Question: I'm a video game developer and I use Parse.com for my games. Thanks to it I save players scores and game durations. At the end of every game session I show community statistics to let player see where his score fits among community scores.
Something looking like this:

As I'm no backend expert, and as I never though one of my mini games would have to deal with a big amount of data, I naively computed these statistics using a cloud code (feature provided by Parse.com) anylizing every score entry and generating a chart made of 40 points.
So far I extracted every score from the Parse.com database and extracted the following data:
- - - -
points string is the most important here. It's a string looking like :
'''
0.4147,0.286,0.2179,0.1463,0.1106,0.0819,0.0676,0.0458,0.0363,0.0264,0.0206,0.014,0.0096,0.008,0.0063,0.0042,0.0027,0.0025,0.0018,0.0013,0.0008,0.0008,0.0004,0.0005,0.0003,0.0002,0.0002,0.0001,0.0001,0.0001,0.0001,0,0,0,0,0,0,0,0,0
'''
Each number represents a point of the statistics. The more games with the same score, higher the point number will be. The first point represents scores close to 0 and the last point represents scores close to max_score. Numbers are from 0 to 1. So if 90% of the scores are 0 (or almost), the first number in the string will be 0.9...
The problem is the number of games played so far (more than 500K games). Which means that the script in charge of computing statistics points has to deal with 500K+ scores which is WAY higher than the actual JavaScript array limitation.
I know it's probably a basic problem for any backend specialist but I can't find a clever solution to this. I don't know how to generate statistics out of so much data entries using Cloud Code written in JavaScript in Parse.com.
Any help or guidance would be apprecitated.
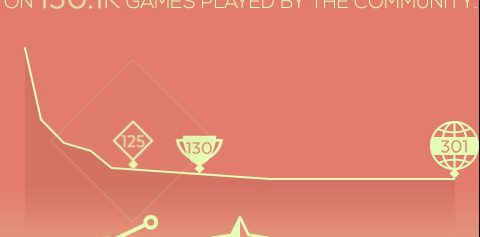
Answer: Congrats on having a popular app. The row count is a low cost operation, just do (new Parse.Query("MyTable")).count(). The way to do summary stats is to keep a running max and average in a single row in their own table. You can compute an incremental average with a count, <URL>. The gist is:
'''
newAve = oldAve + (newScore-oldAverage)/count
'''
The max is even simpler:
'''
newMax = (newScore>oldMax)? newScore : oldMax;
'''
Not sure I understand what the 'points' refers to in your question, but hopefully you can extend the ideas here.
I think I understand the points data to be a distribution of scores. It sounds like you bin the score into 40 categories (probably by rounding), and then count the number of scores achieved in each bin. If I'm right, this, too, can be handled with an additional summary representation: Add a table with a column that represents the bin (say an int, 0..40), and an int column that represents the number of scores achieved in that bin. That whole table 40*2ints can be easily read into memory and manipulated.